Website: walmart
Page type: address-validator
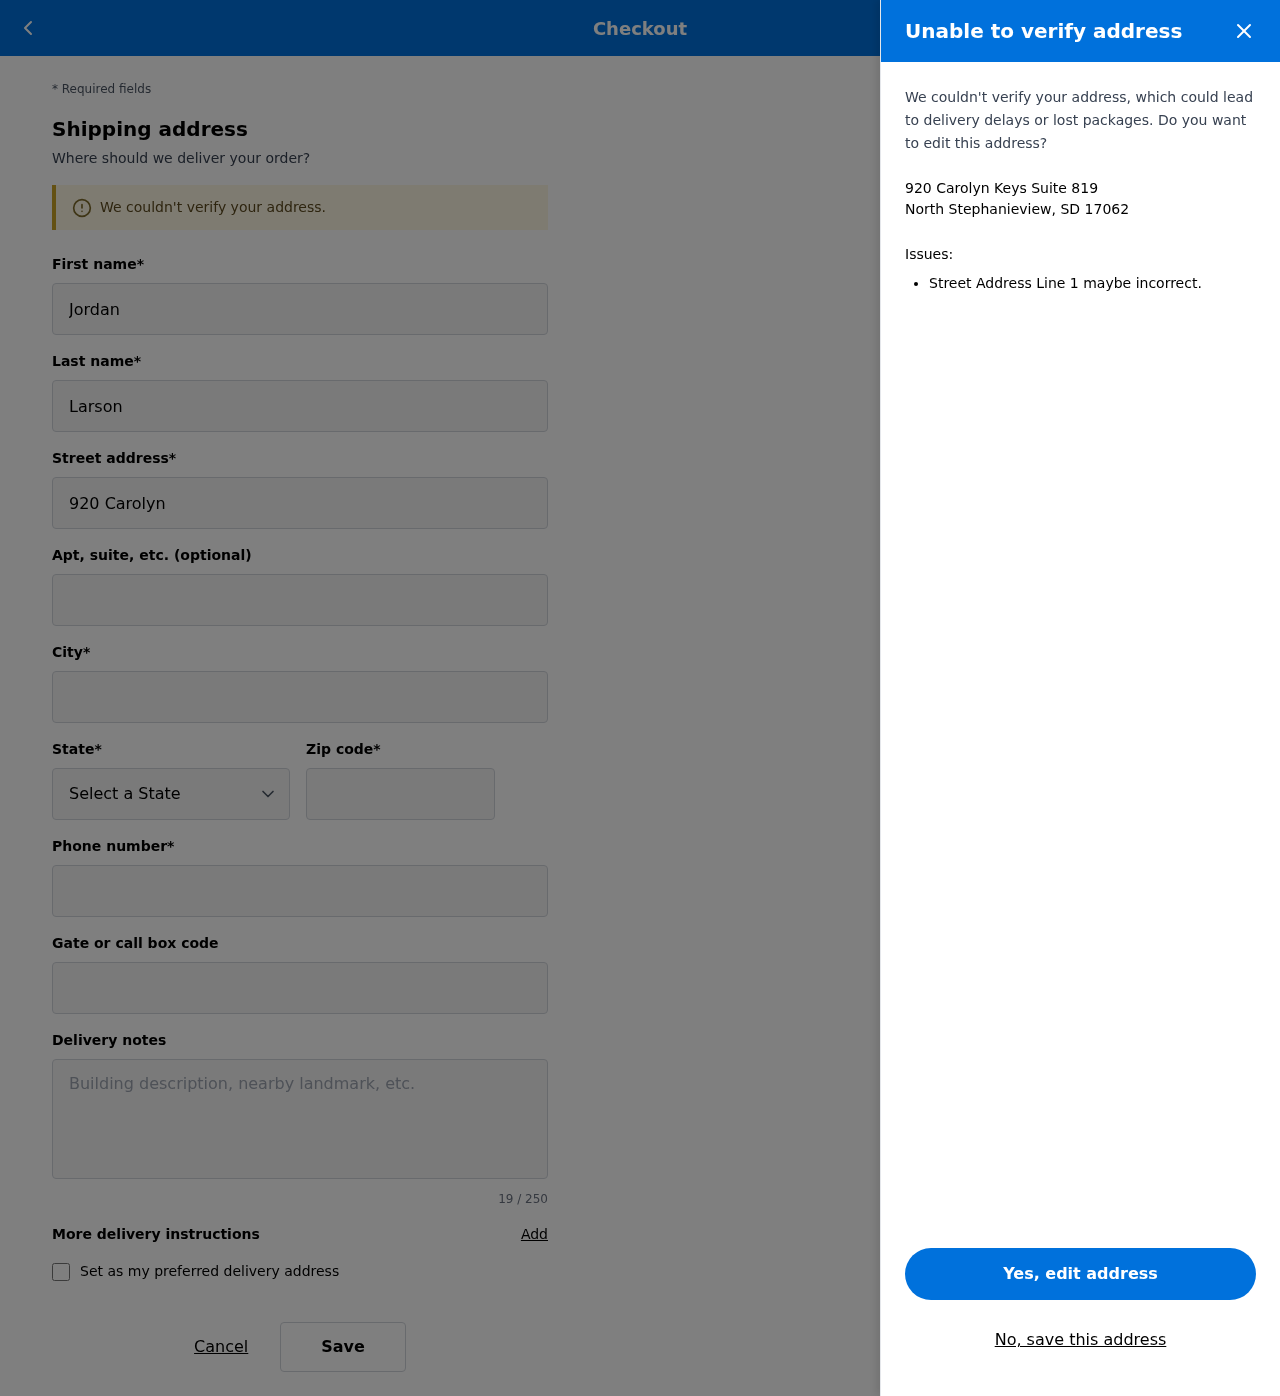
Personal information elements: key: PII_CITY_STATE_ZIP
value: North Stephanieview, SD 17062
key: PII_DELIVERY_INSTRUCTIONS
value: Leave at front door
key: PII_STATE_ABBR
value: SD
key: PII_STREET
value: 920 Carolyn Keys Suite 819
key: PII_FIRSTNAME
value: Jordan
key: PII_LASTNAME
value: Larson
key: PII_CITY
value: North Stephanieview
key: PII_POSTCODE
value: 17062
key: PII_PHONE
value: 3292065630
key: PII_SECURITY_CODE
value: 309